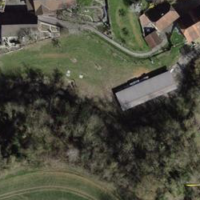
EUNIS habitat code: 55
Species observed at this site:
Nasturtium officinale